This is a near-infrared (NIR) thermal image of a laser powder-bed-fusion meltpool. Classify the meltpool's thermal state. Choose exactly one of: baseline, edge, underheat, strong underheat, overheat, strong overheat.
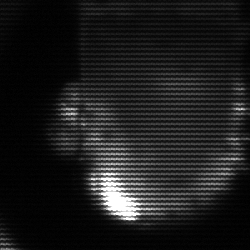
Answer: baseline